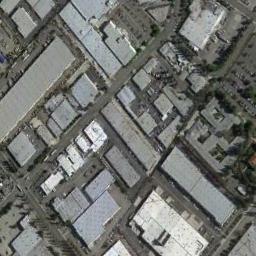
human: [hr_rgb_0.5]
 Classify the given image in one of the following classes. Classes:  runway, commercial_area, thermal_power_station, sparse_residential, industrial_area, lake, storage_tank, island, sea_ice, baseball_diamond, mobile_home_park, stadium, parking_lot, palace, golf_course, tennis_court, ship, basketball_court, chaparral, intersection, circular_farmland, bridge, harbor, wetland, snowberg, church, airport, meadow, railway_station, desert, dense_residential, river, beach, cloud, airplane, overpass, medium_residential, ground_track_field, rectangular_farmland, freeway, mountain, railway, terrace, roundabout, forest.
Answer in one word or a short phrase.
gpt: industrial_area